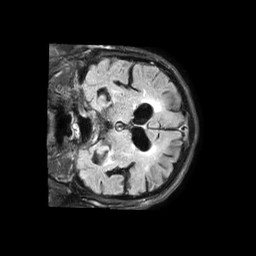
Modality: FLAIR
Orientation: coronal
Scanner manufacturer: philips
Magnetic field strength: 1.5 T
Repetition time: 6 s
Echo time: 0.1035 s